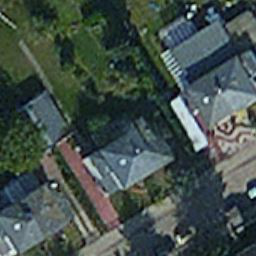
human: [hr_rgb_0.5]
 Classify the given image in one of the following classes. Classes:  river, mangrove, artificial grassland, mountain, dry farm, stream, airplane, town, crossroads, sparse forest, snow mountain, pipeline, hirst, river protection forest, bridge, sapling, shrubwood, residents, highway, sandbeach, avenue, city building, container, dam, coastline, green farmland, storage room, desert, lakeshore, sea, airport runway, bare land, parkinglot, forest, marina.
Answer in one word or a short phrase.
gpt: residents